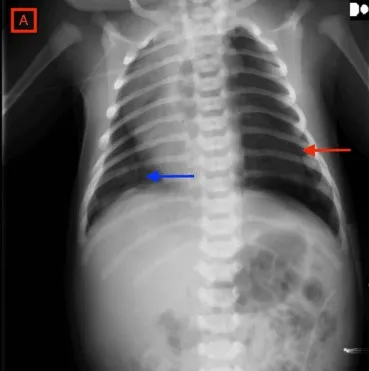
A. Chest X-ray at day one of life documenting the presence of large left-sided tension pneumothorax before tube placement (red arrow). There is a moderate-sized right pneumothorax which is partially obscured by the mediastinal shift (blue arrow).
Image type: radiology (x_ray)